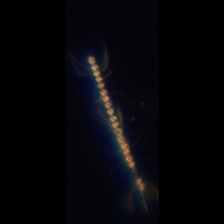
Taxon: Chaetoceros
Group: Diatoms